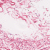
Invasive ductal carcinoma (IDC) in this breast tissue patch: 0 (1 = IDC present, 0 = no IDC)